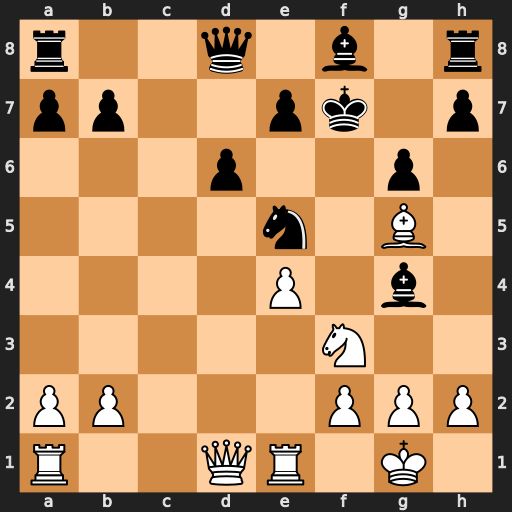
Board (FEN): r2q1b1r/pp2pk1p/3p2p1/4n1B1/4P1b1/5N2/PP3PPP/R2QR1K1
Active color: w
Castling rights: -
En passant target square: -
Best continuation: Nxe5+ dxe5 Qxg4